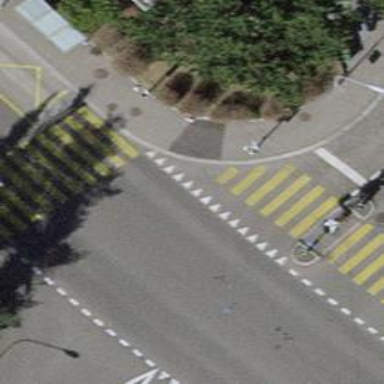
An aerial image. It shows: Kerb barrier.